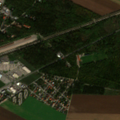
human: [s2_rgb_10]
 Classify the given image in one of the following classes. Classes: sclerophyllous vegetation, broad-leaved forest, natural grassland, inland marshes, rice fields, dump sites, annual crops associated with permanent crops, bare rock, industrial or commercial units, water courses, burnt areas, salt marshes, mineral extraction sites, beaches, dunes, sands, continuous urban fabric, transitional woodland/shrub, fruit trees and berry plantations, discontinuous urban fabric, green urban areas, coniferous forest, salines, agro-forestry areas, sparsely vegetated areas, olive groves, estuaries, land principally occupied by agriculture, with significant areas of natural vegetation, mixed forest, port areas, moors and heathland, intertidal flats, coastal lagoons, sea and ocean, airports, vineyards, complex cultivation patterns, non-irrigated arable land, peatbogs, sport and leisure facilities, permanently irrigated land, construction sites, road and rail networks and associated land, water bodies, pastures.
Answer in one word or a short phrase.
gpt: discontinuous urban fabric, non-irrigated arable land, mixed forest